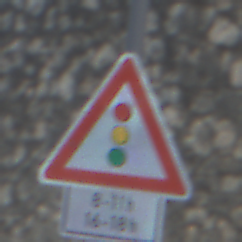
Verkehrszeichen: Lichtzeichenanlage
Zusatzzeichen unten: ZeitangabenOhneBeschraenkungAufWochentage2
Umgebung: Outdoor, Suburban
Tageszeit: MorningAfternoon
Wetter: PartlyCloudy
Licht: Natural
Jahreszeit: NotSpecified
Kontrast: LowContrast